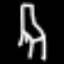
Label: chair